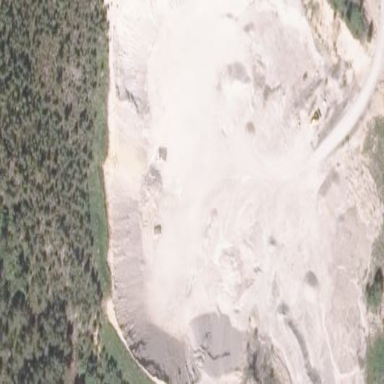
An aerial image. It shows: Sand quarry.